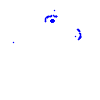
Particle: proton